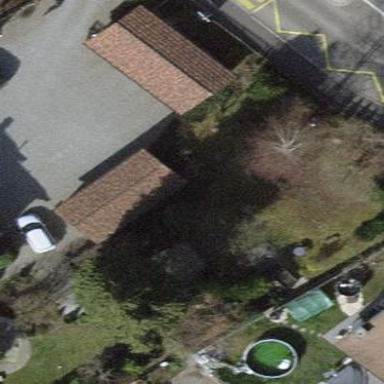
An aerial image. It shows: Garage.